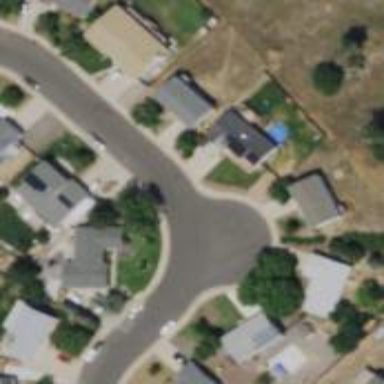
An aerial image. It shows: Residential road with separate asphalt sidewalk.